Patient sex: F
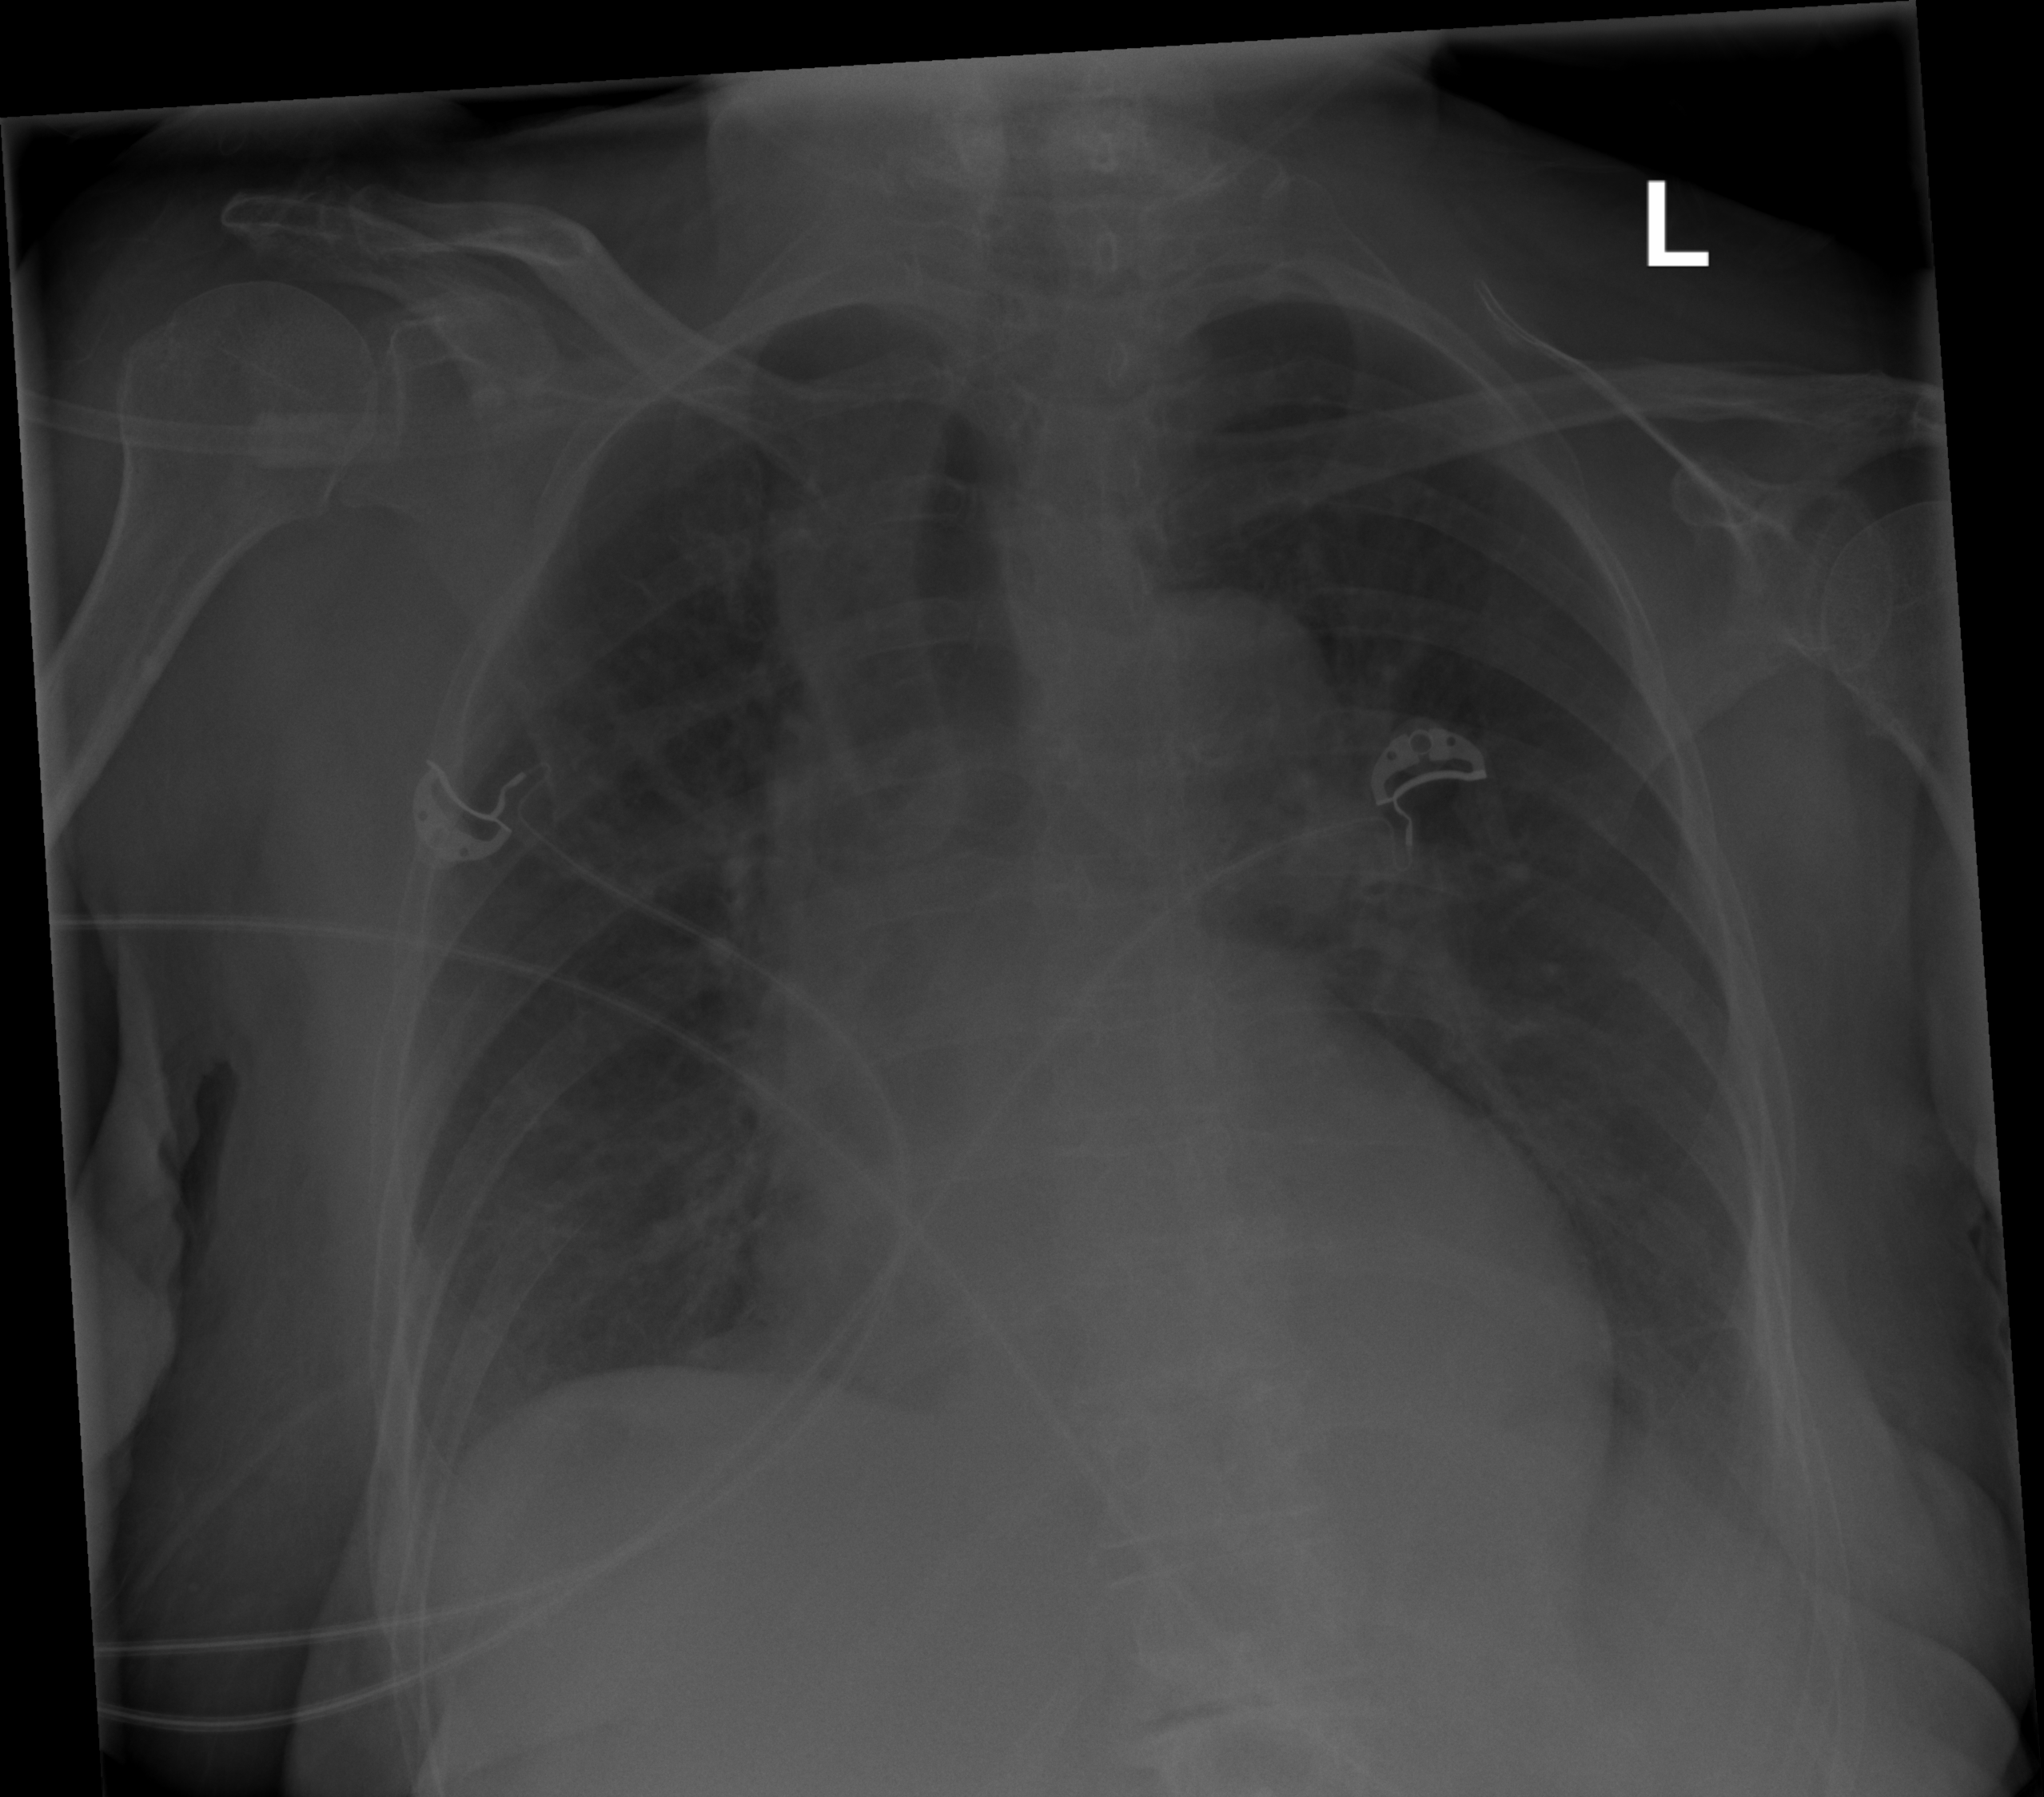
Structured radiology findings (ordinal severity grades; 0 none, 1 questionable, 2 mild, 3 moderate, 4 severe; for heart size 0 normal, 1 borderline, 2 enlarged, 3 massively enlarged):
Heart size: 2
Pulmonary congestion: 2
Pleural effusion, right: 2
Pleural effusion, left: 2
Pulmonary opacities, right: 0
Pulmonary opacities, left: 2
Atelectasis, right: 2
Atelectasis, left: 2